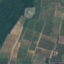
Land use / land cover: PermanentCrop